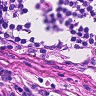
Metastatic tissue present: no